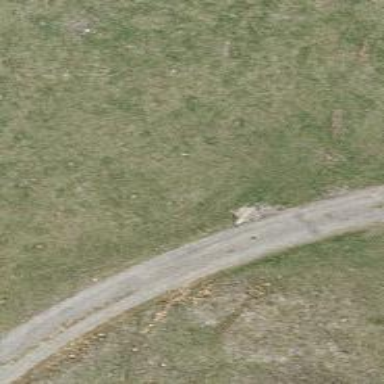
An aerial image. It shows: Gravel track with grade1 track type.